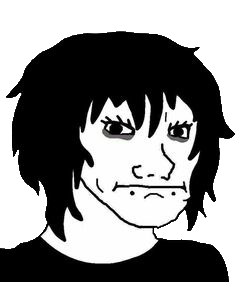
Label: 5_Doomer